Field crop: tomato
Growth stage: 2
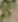
Species: solanum